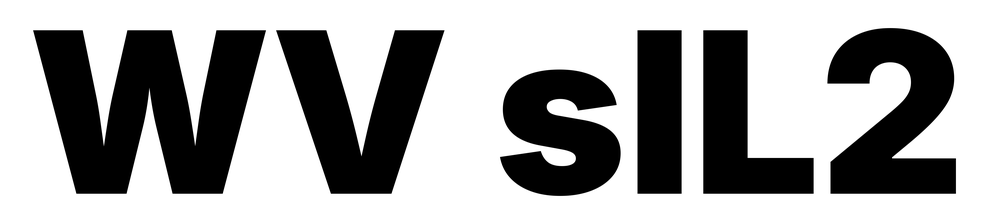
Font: Inter_Black